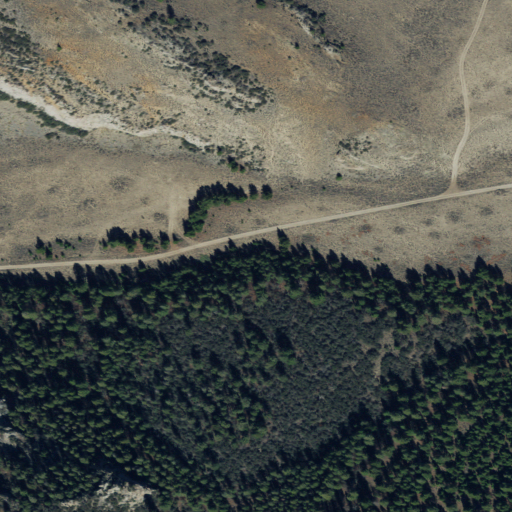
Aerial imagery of valley in Idaho named Rock Spring Canyon containing shrub and evergreen forest